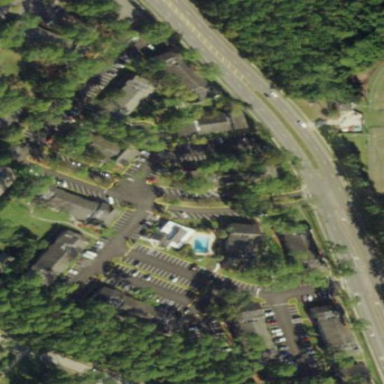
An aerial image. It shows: Residential area with apartments.